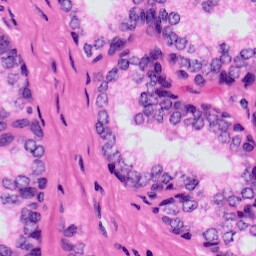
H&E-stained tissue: Prostate